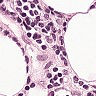
Metastatic tissue present: no